Question: My project can't compile with these libs:

My gradle code:
'''
apply plugin: 'com.android.application'
android {
compileSdkVersion 21
buildToolsVersion "21.1.2"
defaultConfig {
applicationId "com...."
minSdkVersion 9
targetSdkVersion 21
versionCode 1
versionName "1.0"
}
buildTypes {
release {
minifyEnabled false
proguardFiles getDefaultProguardFile('proguard-android.txt'), 'proguard-rules.pro'
}
}
}
dependencies {
compile fileTree(dir: 'libs', include: ['*.jar'])
compile 'com.android.support:appcompat-v7:21.0.3'
}
'''
Error:
**Error:Execution failed for task ':app:preDexDebug'.
> com.android.ide.common.process.ProcessException: org.gradle.process.internal.ExecException: Process 'command '/usr/lib/jvm/java-7-openjdk-amd64/bin/java'' finished with non-zero exit value 1**
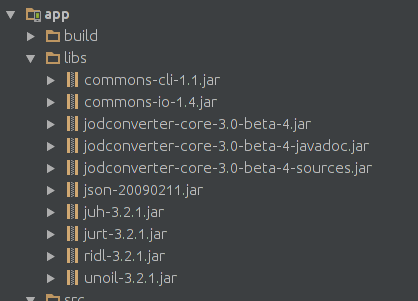
Answer: Seems to be a problem with your library. Try to update it and use
'''
compile 'com.android.support:appcompat-v7:22.0.0'
'''